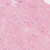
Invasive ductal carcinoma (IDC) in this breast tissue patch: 1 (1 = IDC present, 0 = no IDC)